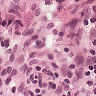
Metastatic tissue present: no